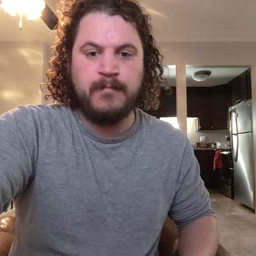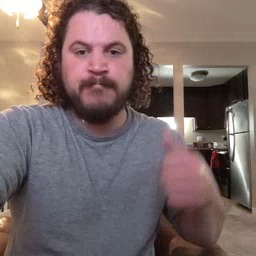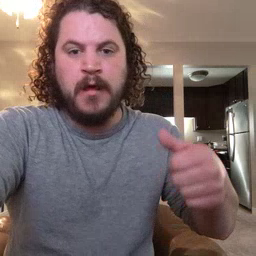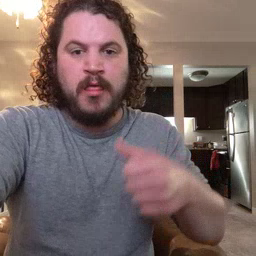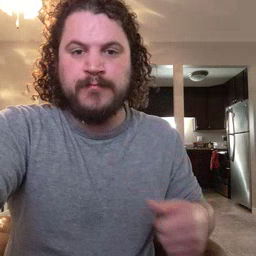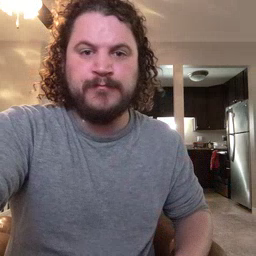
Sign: puzzle